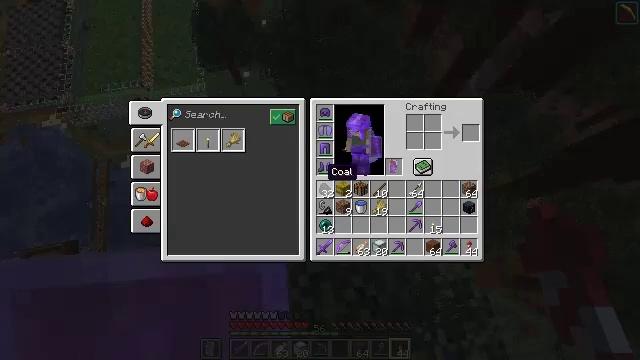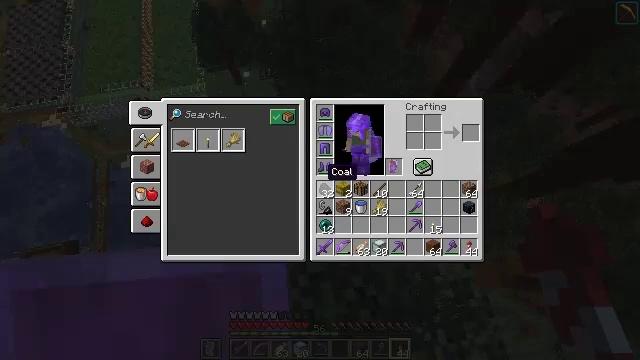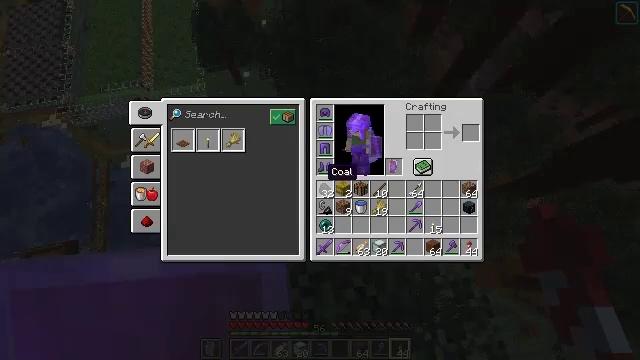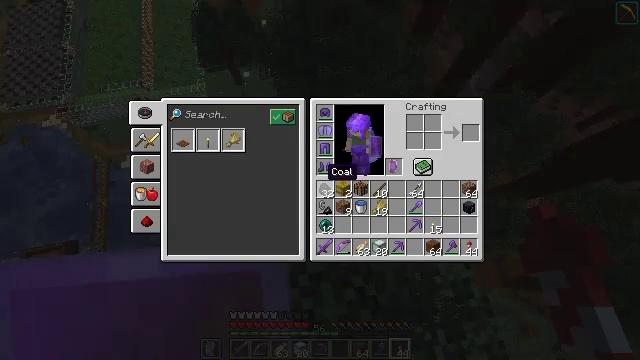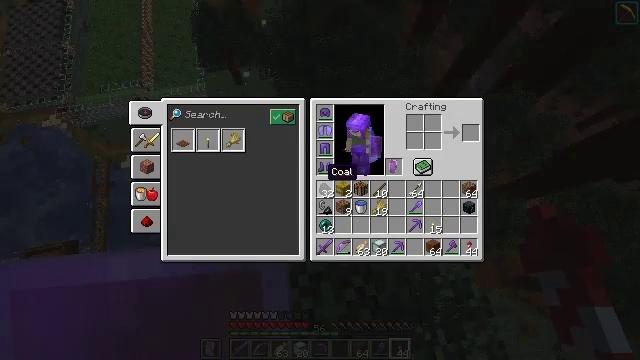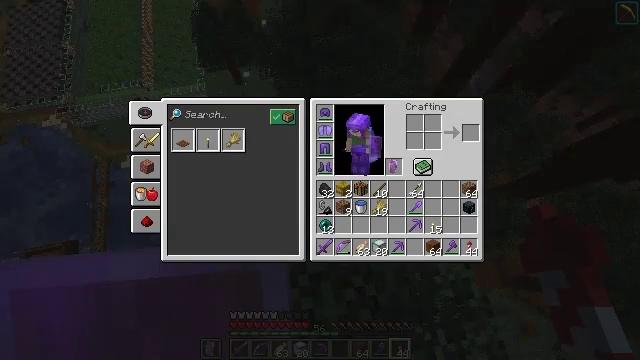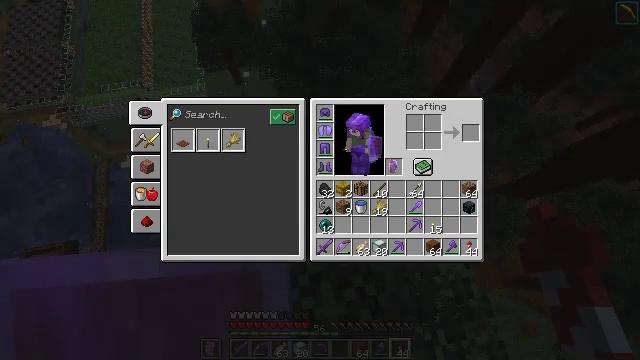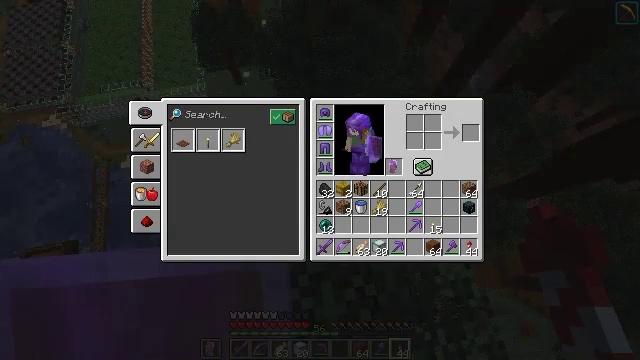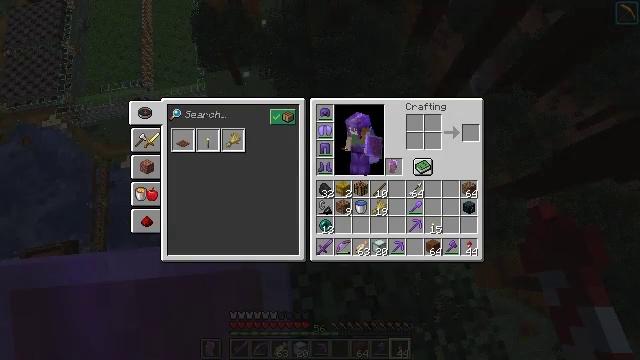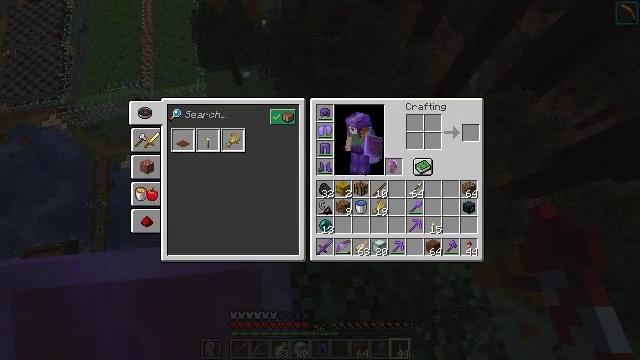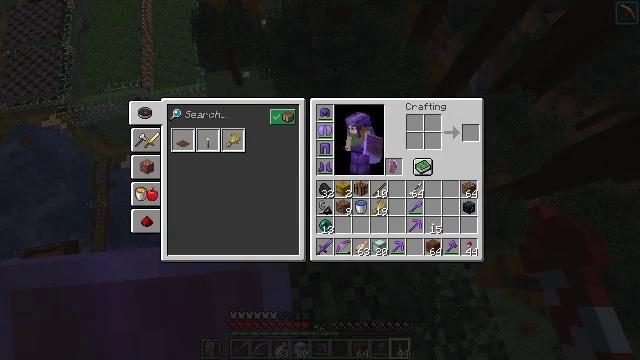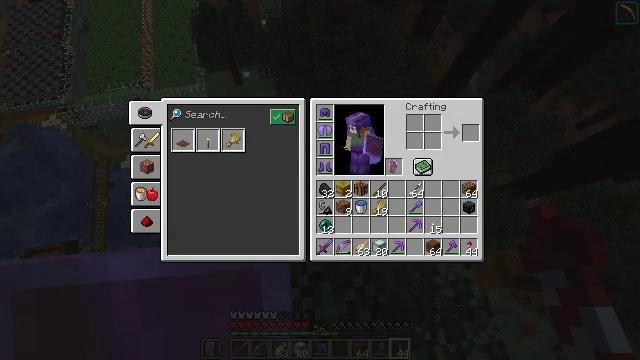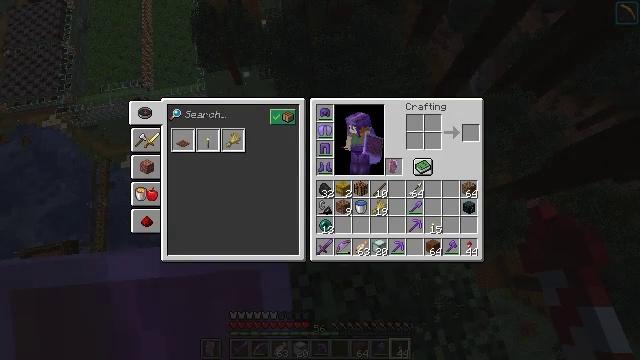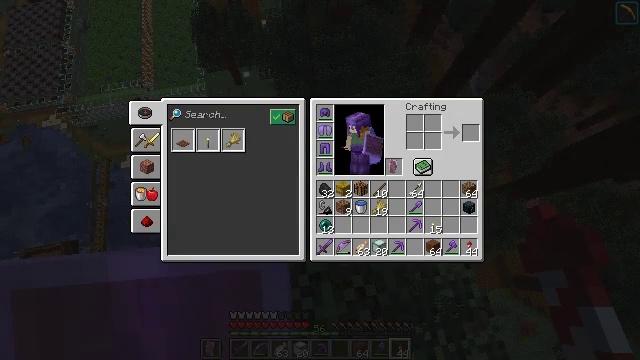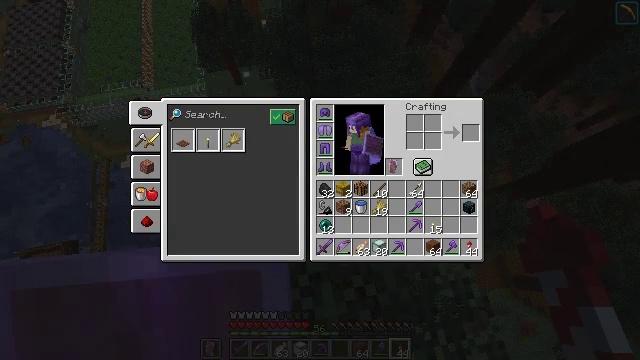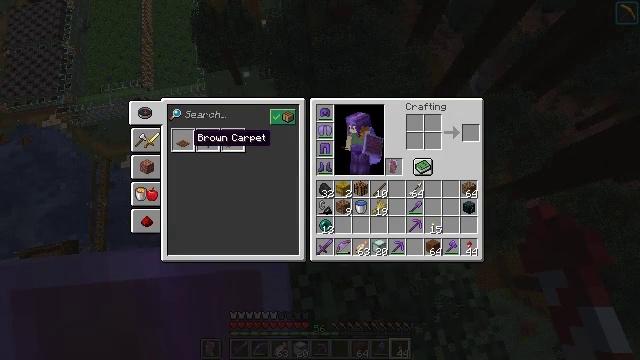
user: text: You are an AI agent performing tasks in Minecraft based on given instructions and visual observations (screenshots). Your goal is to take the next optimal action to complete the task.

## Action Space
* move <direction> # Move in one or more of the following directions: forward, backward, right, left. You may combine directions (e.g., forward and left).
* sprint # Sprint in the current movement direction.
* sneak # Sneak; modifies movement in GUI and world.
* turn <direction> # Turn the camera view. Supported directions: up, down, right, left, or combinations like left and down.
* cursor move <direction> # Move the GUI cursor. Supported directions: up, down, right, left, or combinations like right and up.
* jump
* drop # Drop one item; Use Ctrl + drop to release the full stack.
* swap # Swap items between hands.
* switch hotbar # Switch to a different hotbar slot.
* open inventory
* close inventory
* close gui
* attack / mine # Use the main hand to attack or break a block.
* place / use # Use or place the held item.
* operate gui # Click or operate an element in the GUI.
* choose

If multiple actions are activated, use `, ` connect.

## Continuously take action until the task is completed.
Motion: motion action
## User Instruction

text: Create a brown carpet using brown wool at the crafting table.
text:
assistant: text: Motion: open inventory
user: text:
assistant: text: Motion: open inventory
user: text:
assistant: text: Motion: no_op
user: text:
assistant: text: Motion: no_op
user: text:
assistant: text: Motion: turn left
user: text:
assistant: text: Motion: turn left
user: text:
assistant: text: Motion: turn left
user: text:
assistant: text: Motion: turn left
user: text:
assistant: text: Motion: turn left
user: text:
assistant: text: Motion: turn left
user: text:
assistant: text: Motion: no_op
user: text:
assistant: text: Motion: no_op
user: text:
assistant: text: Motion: no_op
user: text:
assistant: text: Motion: no_op
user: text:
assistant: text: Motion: turn up
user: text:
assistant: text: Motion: turn left and up
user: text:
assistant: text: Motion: no_op
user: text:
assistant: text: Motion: no_op
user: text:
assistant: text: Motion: no_op
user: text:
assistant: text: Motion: attack / mine
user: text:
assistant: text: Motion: attack / mine
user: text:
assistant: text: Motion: no_op
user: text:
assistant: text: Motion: attack / mine
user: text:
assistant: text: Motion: attack / mine
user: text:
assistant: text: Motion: attack / mine
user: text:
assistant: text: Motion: no_op
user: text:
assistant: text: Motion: attack / mine
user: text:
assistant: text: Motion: attack / mine
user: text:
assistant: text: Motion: no_op
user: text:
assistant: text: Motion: no_op